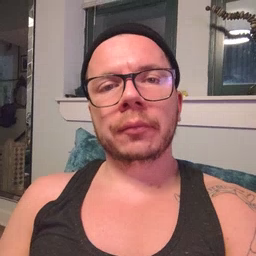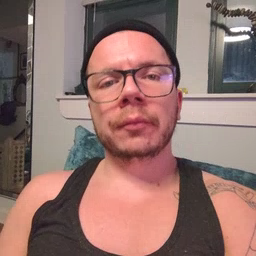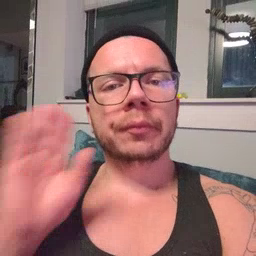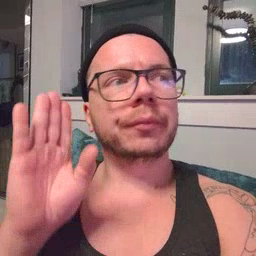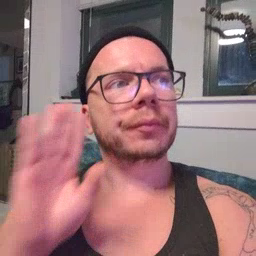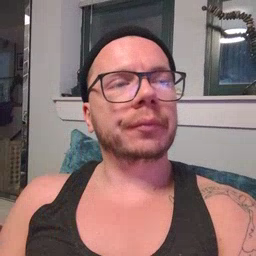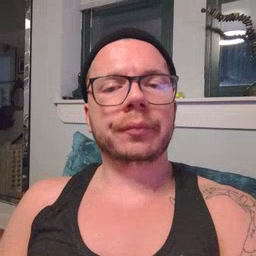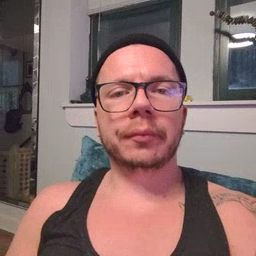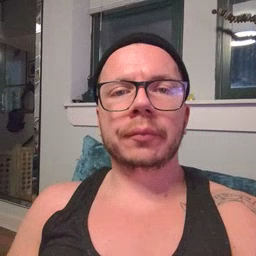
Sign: dog